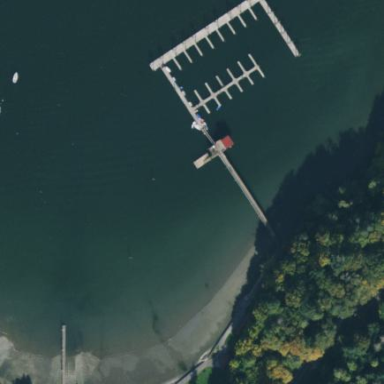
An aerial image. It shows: Cement pier with mooring facilities.